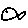
Label: fish